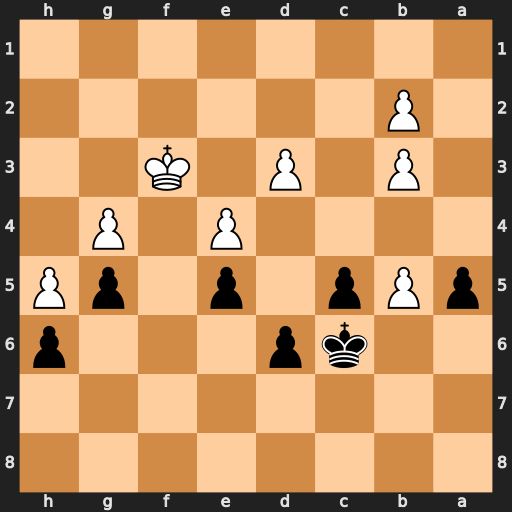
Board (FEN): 8/8/2kp3p/pPp1p1pP/4P1P1/1P1P1K2/1P6/8
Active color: b
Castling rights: -
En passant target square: -
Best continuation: Kxb5 Ke2 Kb4 Kd2 Kxb3